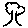
Label: tree